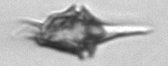
Label: Amylax